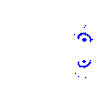
Particle: proton